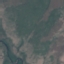
Land use / land cover class: HerbaceousVegetation